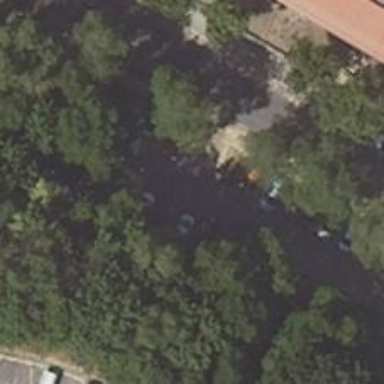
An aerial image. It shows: Parking aisle designated as service road.